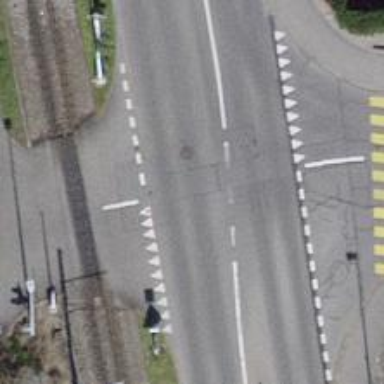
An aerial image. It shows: Road with "give way" sign.